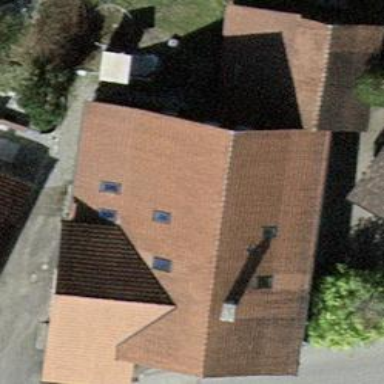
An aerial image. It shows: Detached building with gabled roof.